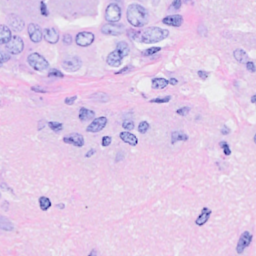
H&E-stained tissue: Breast